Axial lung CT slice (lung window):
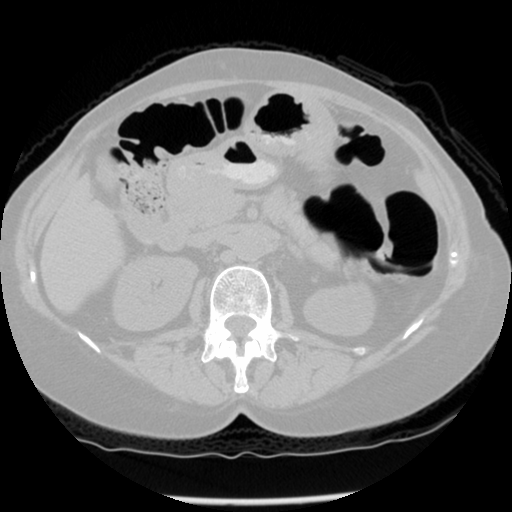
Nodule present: no